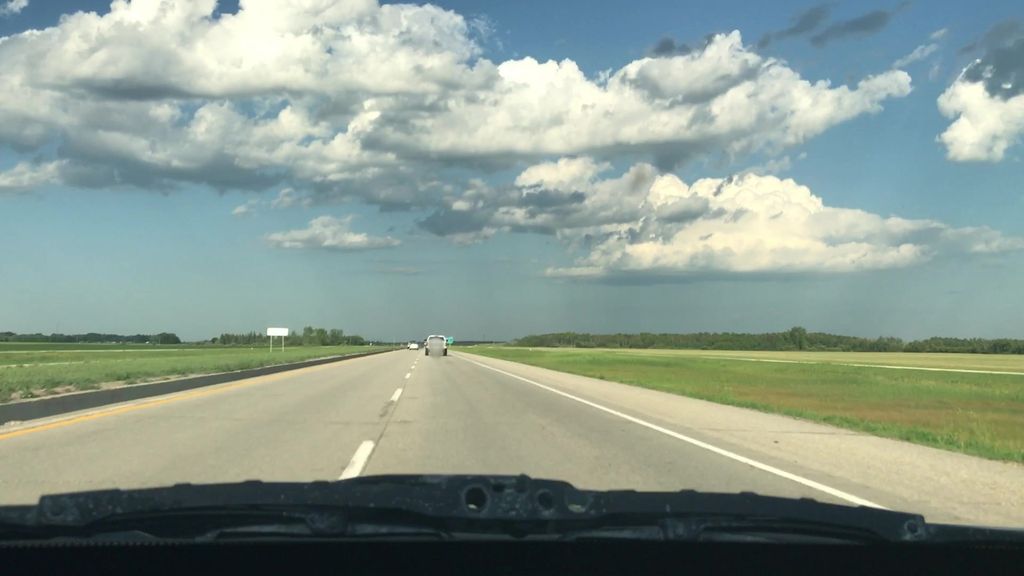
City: winnipeg